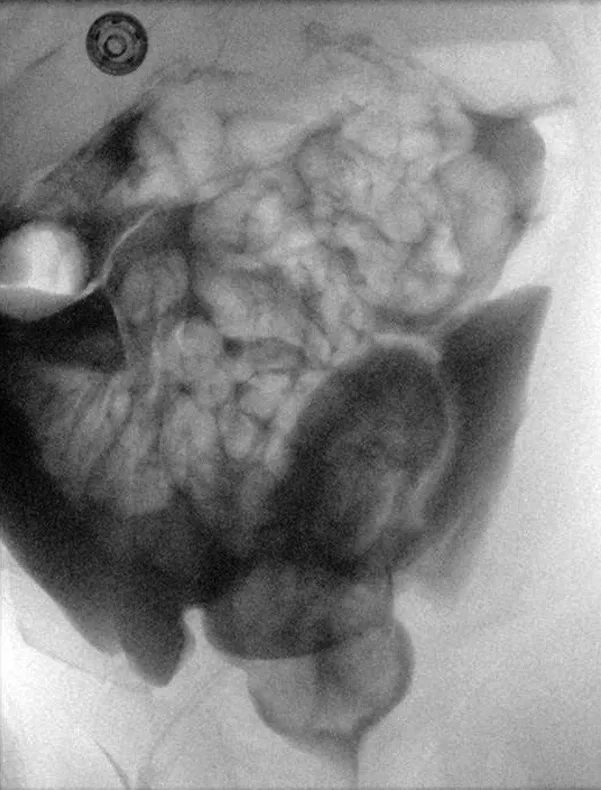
Case 1. High-pressure distal colostogram anteroposterior view showing the massive intraperitoneal extravasation of Urografin.
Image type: radiology (x_ray)